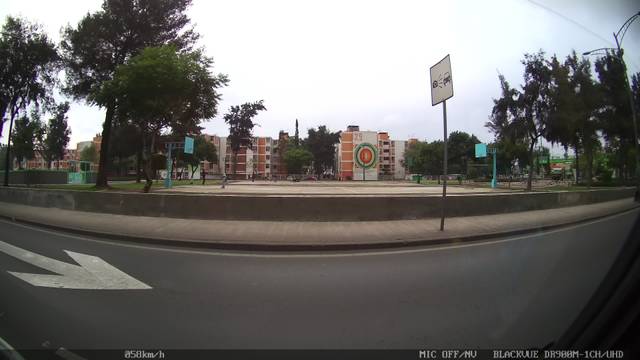
Region: Mexico
Coordinates: 19.354, -99.06